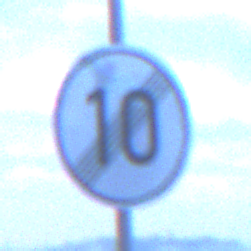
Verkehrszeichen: EndeGeschwindigkeit10
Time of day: Dawn
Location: Outdoor (Urban)
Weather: PartlyCloudy
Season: NotSpecified
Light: Natural